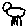
Label: cat